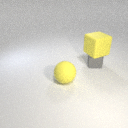
small gray metal cube behind large yellow rubber sphere